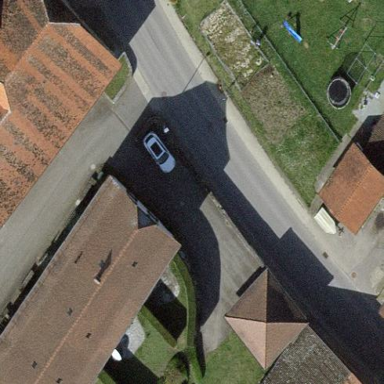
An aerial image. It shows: Residential building.